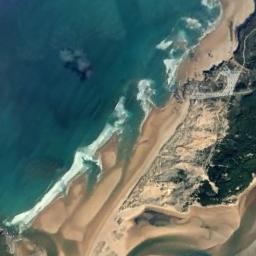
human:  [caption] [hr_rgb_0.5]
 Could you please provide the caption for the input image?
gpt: The beach with khaki sand and dense green plants on the beach .

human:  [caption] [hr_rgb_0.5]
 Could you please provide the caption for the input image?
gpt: Blue water and green grass by the beach .

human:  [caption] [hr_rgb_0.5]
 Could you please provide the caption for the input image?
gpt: The beach consists of blue seawater and a yellow coast with green plants .

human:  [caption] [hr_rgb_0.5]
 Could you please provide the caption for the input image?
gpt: There are some persons on the beach .

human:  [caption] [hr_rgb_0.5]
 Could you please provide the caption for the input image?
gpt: The grass is beside the beach .